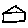
Label: house